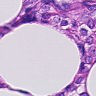
Metastatic tissue present: yes